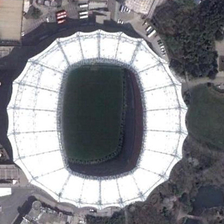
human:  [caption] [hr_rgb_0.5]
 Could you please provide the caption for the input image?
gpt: he white stadium is surrounded by many residential areas .

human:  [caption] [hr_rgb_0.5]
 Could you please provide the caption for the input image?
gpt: there are many trees around the white gymnasium .

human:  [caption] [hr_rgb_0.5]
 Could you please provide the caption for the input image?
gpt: he white stadium is surrounded by many residential areas .

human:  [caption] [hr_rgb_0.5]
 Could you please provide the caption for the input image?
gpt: there are many trees around the white gymnasium .

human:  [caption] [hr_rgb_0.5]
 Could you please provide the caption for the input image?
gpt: there are many trees around the white gymnasium .